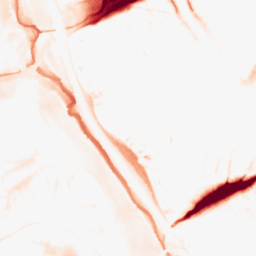
Category: morphological
Decomposition family: tophat
Decomposition parameters: size: 20
mode: black
Upsampling method: cubic_mitchell
Upsampling parameters: scale: 8
Upsampling scale: 8